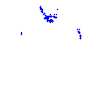
Particle: kaon